Question: The Sims Social has their own friend selector. And once you select your friends and hit submit, it throws up this official Facebook request dialog that has multiple friends on it and a checkbox that says "Don't ask before sending The Sims Social requests to..."
How can I duplicate this? I've tried sending an array to the apprequests ui dialog, but that gives "Error Message: Too many recipients."

I'm not using the Facebook friend selector. I'm using my own and sending it to the apprequests dialog. The Sims does this, I just can't reproduce it.
'''
FB.ui({
method: 'apprequests',
message: 'Send a gift',
data: {},
title: "Send a gift",
to: uids[0] + "," + uids[1]
});
'''
I've tried the to field with a string list, "1234,4567". I've tried it with an array { 1234, 4567 }. But neither works. An array with a single UID works fine. But multiple UIDs gives "Error Message: Too many recipients."
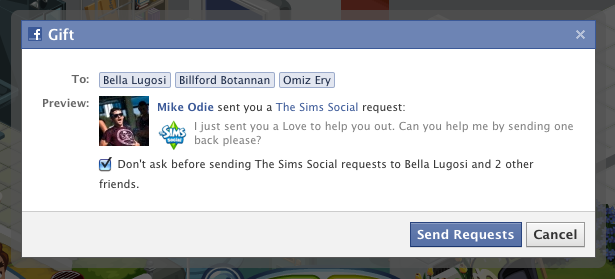
Answer: My guess is that you need to be whitelisted by Facebook to get this sort of super power. The Sims Social are using the same parameters as you do but have the ability to specify multiple recipients. You should ask Facebook to do the same for your app.